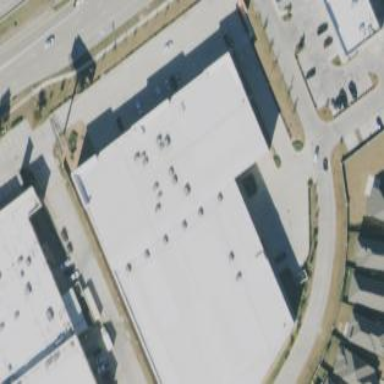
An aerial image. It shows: Warehouse building offering storage rental services.